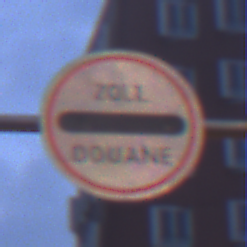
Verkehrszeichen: Zollstelle
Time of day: Night
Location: Outdoor (Urban)
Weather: PartlyCloudy
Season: NotSpecified
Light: Artificial